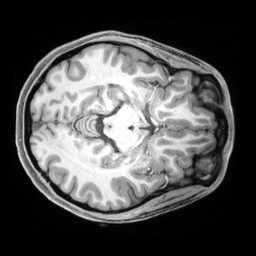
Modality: T1w
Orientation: axial
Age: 27
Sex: female
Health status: healthy
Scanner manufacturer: siemens
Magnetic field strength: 3 T
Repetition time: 2.4 s
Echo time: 0.00194 s